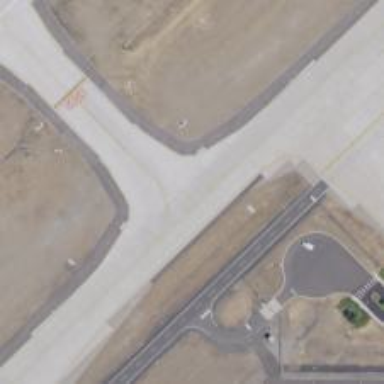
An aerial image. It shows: Image of taxiway at airport.